Question: I am making a mini adventure game on a website and was wondering how I would make an overlaying tab for inventory (like organize/format it in html. Preferably using bootstrap 4 containers/columns/rows/etc, though not required)? See picture for what I mean.
(I am using bootstrap 4, if that helps)

What I'm looking for:
You can click to open an inventory and it pops over the Scene View. You can also close the inventory by either an X or by clicking the inventory button again. You can also have multiple inventories open if you want.
This is all of the code I have right now
'''
<div class="container-fluid h-100 w-100">
<div class="row fixed-bottom">
<div class="col-12 w-100">
<div class="btn-group btn-group-toggle w-100 justify-content-center" data-toggle="buttons">
<label class="btn btn-primary menubtn">
<input type="radio" name="options" id="Inv1" autocomplete="off" checked> Inv
</label>
<label class="btn btn-danger menubtn">
<input type="radio" name="options" id="Inv2" autocomplete="off"> Inv
</label>
<label class="btn btn-success menubtn">
<input type="radio" name="options" id="Inv3" autocomplete="off"> Inv
</label>
<label class="btn btn-secondary menubtn">
<input type="radio" name="options" id="Inv4" autocomplete="off"> Inv
</label>
</div>
</div>
</div>
</div>
'''
This is what menubtn is for anybody curious
'''
.menubtn {width:25%;}
'''
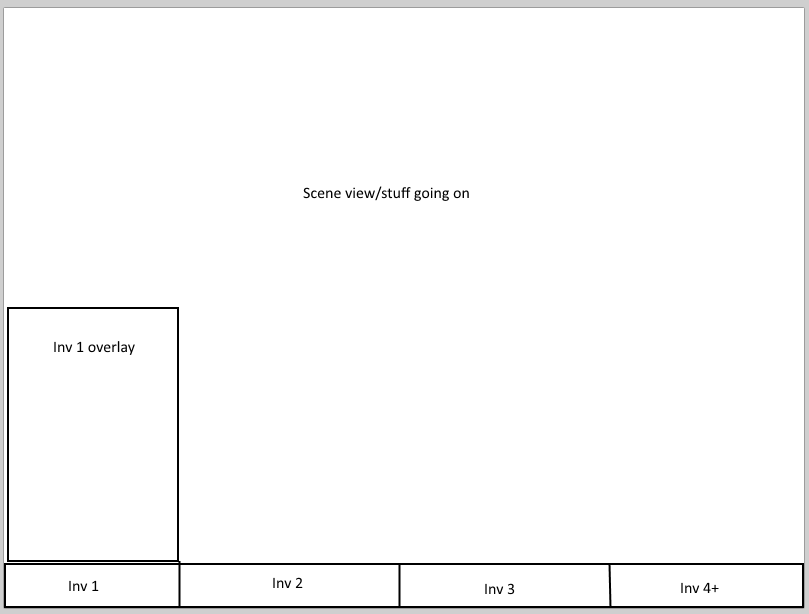
Answer: Playing with a combination of <URL>. No JS required.
'''
html, body {
height: 100%;
}
.wrapper {
display: flex;
height: 100%;
flex-direction: column;
}
.content {
margin-bottom: auto;
}
.btn-group {
width: 100%;
}
.btn {
border-radius: 0 !important;
}
.dropdown-menu {
width: 100%;
}
'''
'''
<html>
<head>
<script src="https://cdnjs.cloudflare.com/ajax/libs/jquery/3.3.1/jquery.min.js"></script>
<link href="https://stackpath.bootstrapcdn.com/bootstrap/4.3.1/css/bootstrap.min.css" rel="stylesheet"/>
<script src="https://stackpath.bootstrapcdn.com/bootstrap/4.3.1/js/bootstrap.bundle.min.js"></script>
</head>
<body>
<div class="wrapper">
<div class="content">
Content
</div>
<footer class="footer">
<div class="row no-gutters">
<div class="col">
<div class="btn-group dropup">
<button type="button" class="btn btn-secondary dropdown-toggle" data-toggle="collapse" data-target="#inv1">
Inv 1
</button>
<div id="inv1" class="dropdown-menu">
<a href="#" data-toggle="collapse" data-target="#inv1" class="dropdown-header text-right">x</a>
<a class="dropdown-item" href="#">Item 1</a>
<a class="dropdown-item" href="#">Item 2</a>
<a class="dropdown-item" href="#">Item 3</a>
</div>
</div>
</div>
<div class="col">
<div class="btn-group dropup">
<button type="button" class="btn btn-secondary dropdown-toggle" data-toggle="collapse" data-target="#inv2">
Inv 2
</button>
<div id="inv2" class="dropdown-menu">
<a href="#" data-toggle="collapse" data-target="#inv2" class="dropdown-header text-right">x</a>
<a class="dropdown-item" href="#">Item 1</a>
<a class="dropdown-item" href="#">Item 2</a>
<a class="dropdown-item" href="#">Item 3</a>
</div>
</div>
</div>
<div class="col">
<div class="btn-group dropup">
<button type="button" class="btn btn-secondary dropdown-toggle" data-toggle="collapse" data-target="#inv3">
Inv 3
</button>
<div id="inv3" class="dropdown-menu">
<a href="#" data-toggle="collapse" data-target="#inv3" class="dropdown-header text-right">x</a>
<a class="dropdown-item" href="#">Item 1</a>
<a class="dropdown-item" href="#">Item 2</a>
<a class="dropdown-item" href="#">Item 3</a>
</div>
</div>
</div>
<div class="col">
<div class="btn-group dropup">
<button type="button" class="btn btn-secondary dropdown-toggle" data-toggle="collapse" data-target="#inv4">
Inv 4
</button>
<div id="inv4" class="dropdown-menu">
<a href="#" data-toggle="collapse" data-target="#inv4" class="dropdown-header text-right">x</a>
<a class="dropdown-item" href="#">Item 1</a>
<a class="dropdown-item" href="#">Item 2</a>
<a class="dropdown-item" href="#">Item 3</a>
</div>
</div>
</div>
</div>
</footer>
</div>
</body>
</html>
'''